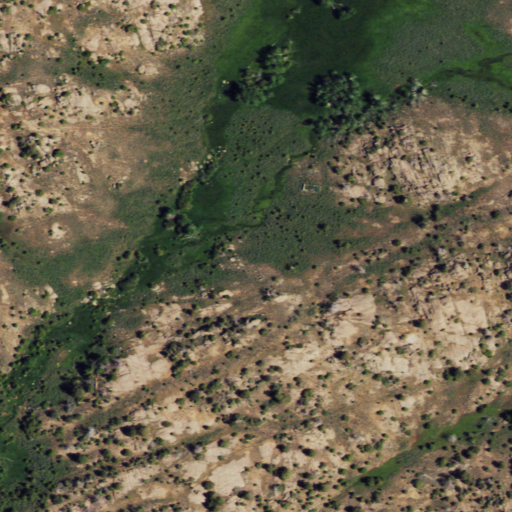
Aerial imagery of valley in Wyoming named Curry Draw containing shrub and woody wetlands